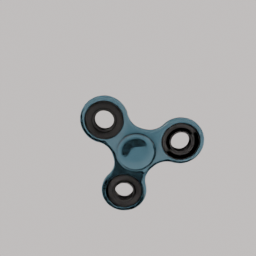
Label: tools